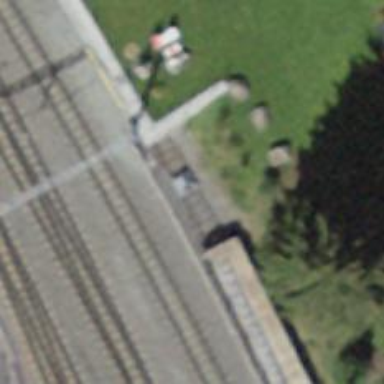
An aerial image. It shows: Railway buffer stop.